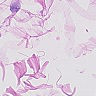
Metastatic tissue present: no